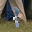
Label: 1